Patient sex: M
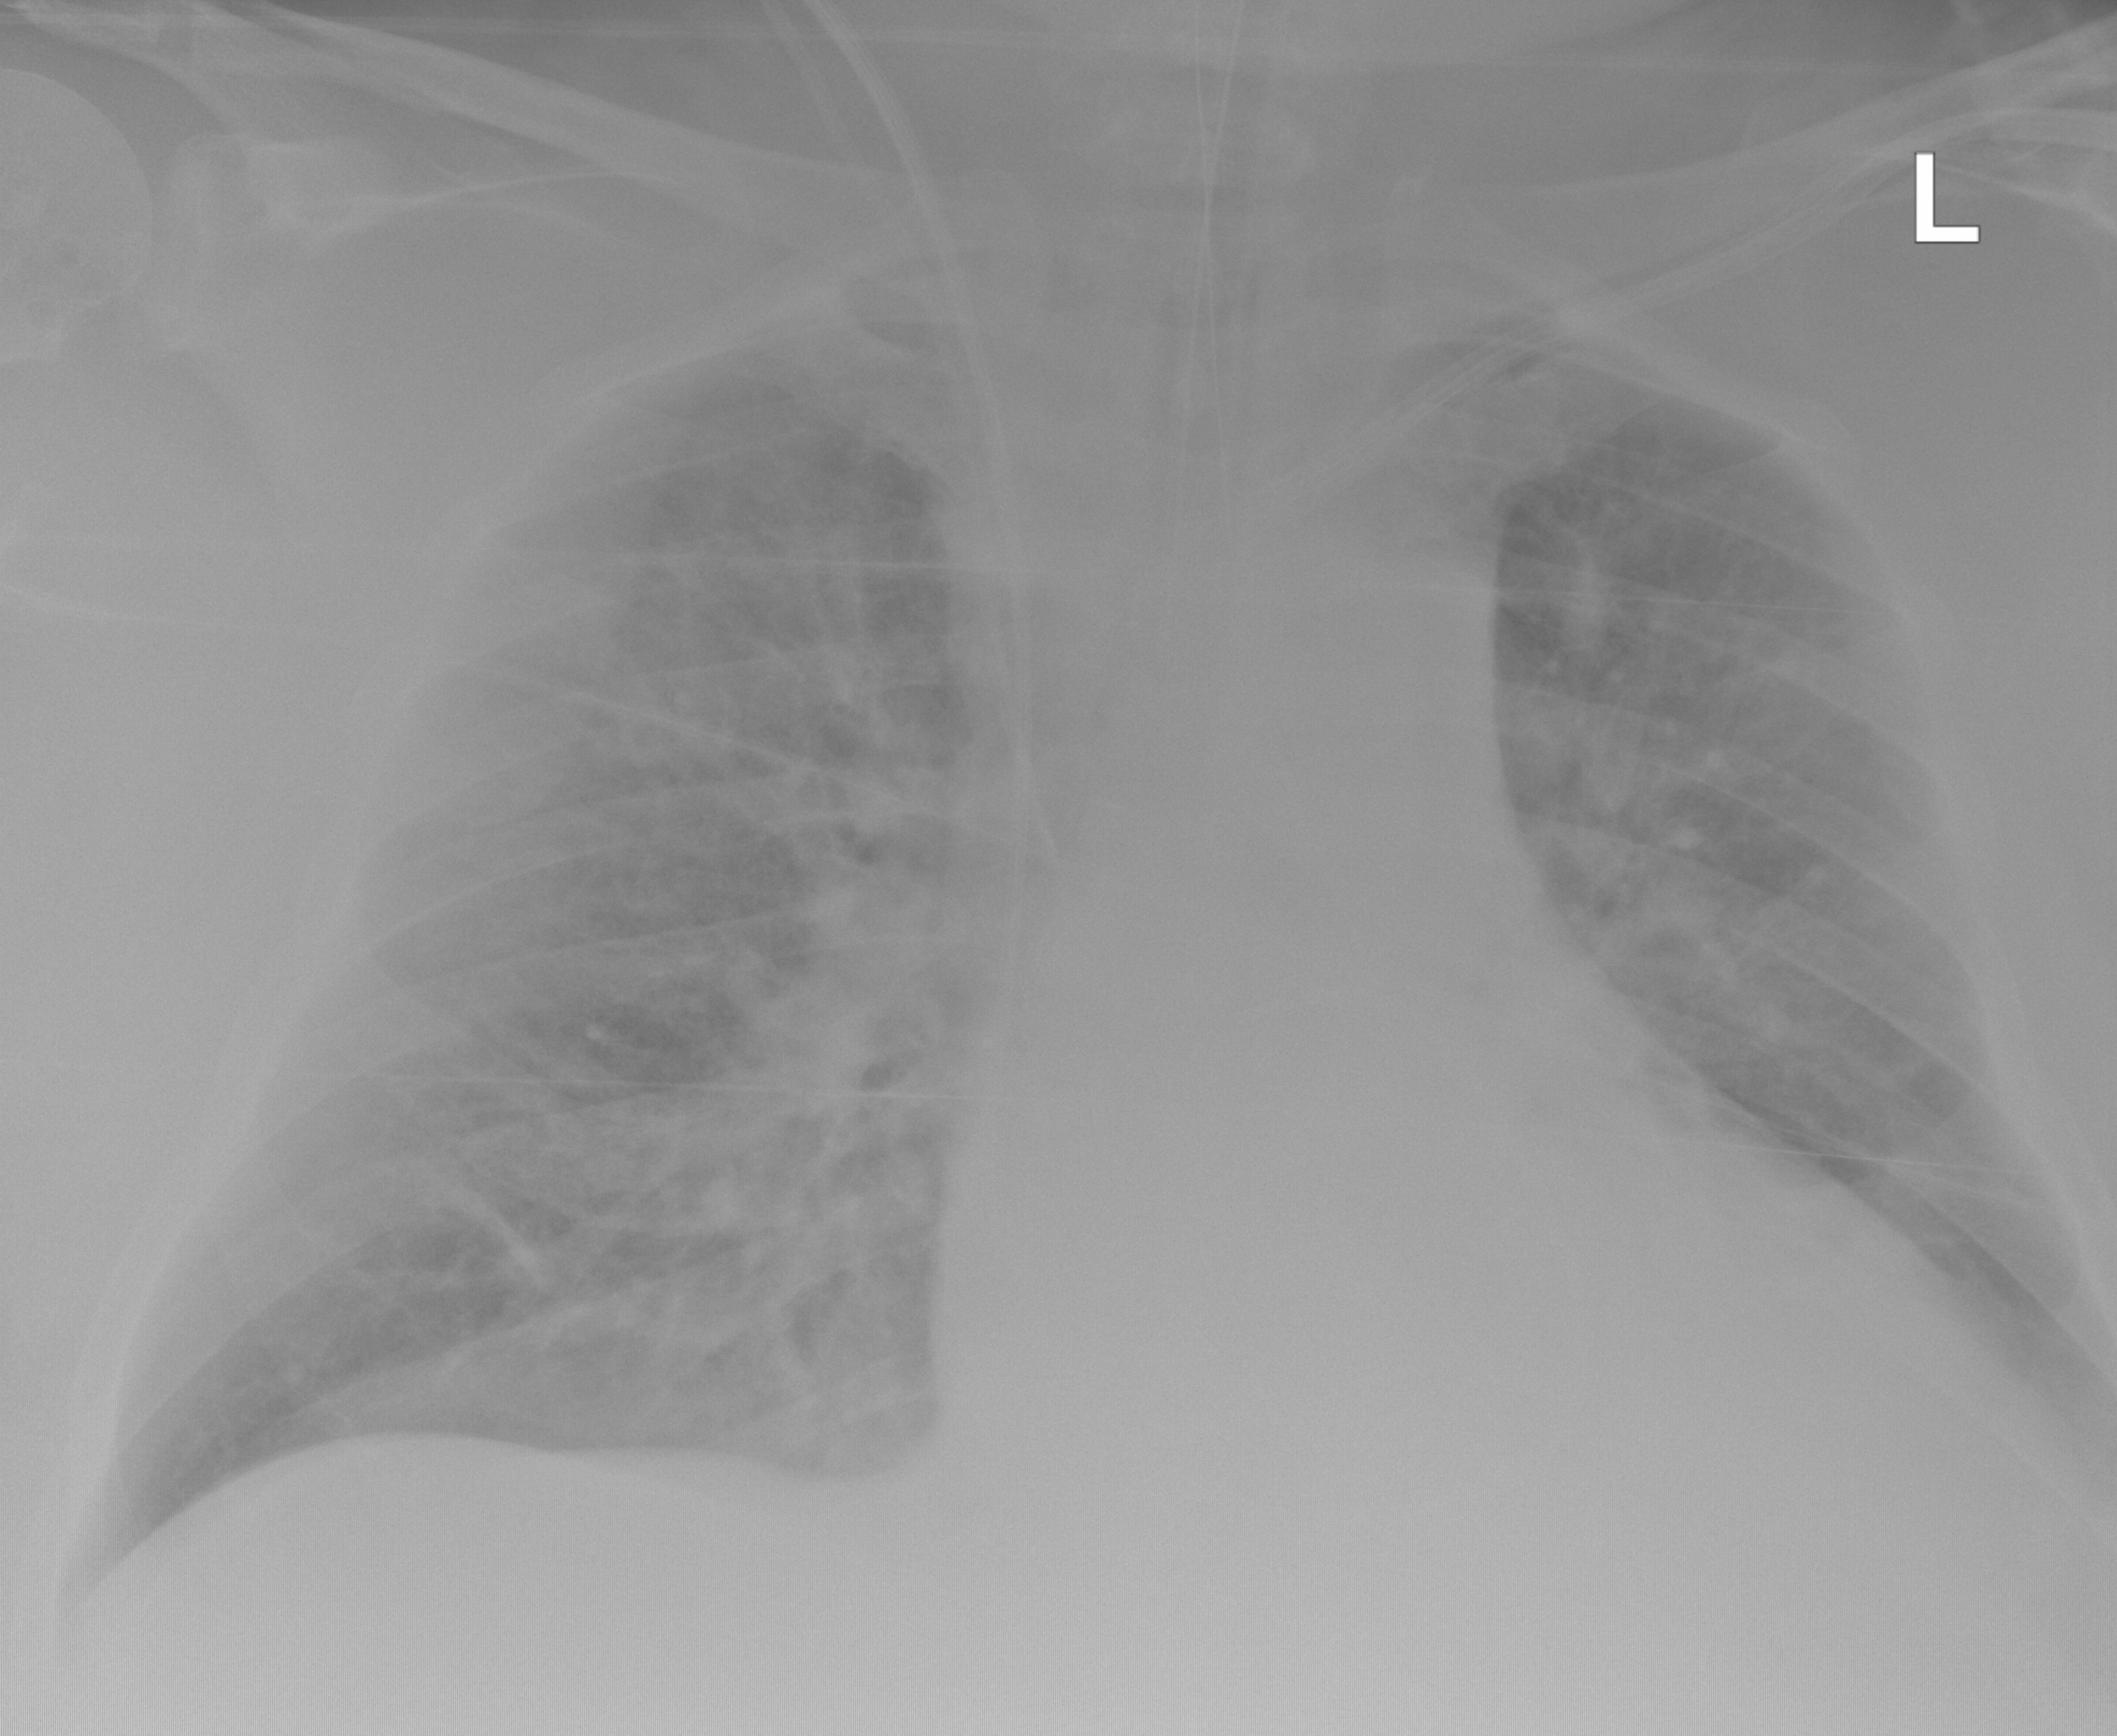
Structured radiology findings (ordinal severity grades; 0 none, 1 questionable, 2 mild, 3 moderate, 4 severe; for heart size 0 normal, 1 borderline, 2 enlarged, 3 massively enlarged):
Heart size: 2
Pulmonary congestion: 2
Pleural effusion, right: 0
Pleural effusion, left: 0
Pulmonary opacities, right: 2
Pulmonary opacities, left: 2
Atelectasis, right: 0
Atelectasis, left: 0